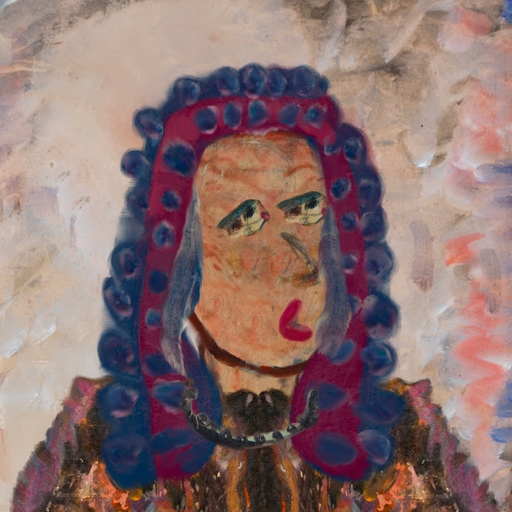
Background: Roy_Bahadur, Head And Neck Side: Orphan, Face Side: Pipe, Bust: Gypsy_Queen, Hair Side: Hill_Girl, Head Accessory: Blank, Second Necklace: Blank, Necklace: Childish, Baby: Blank